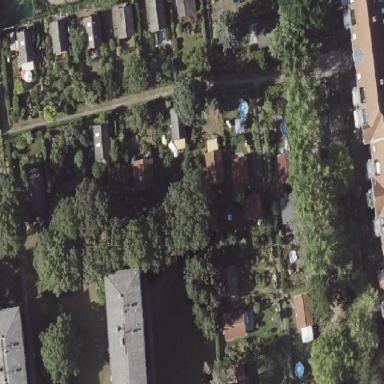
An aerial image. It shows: Allotments area.